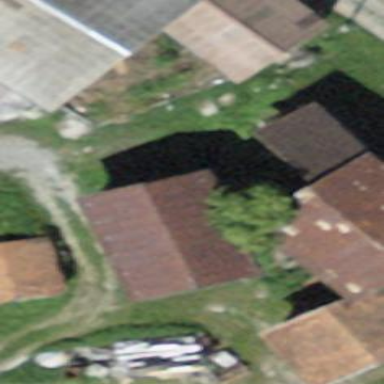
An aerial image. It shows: Rural barn.